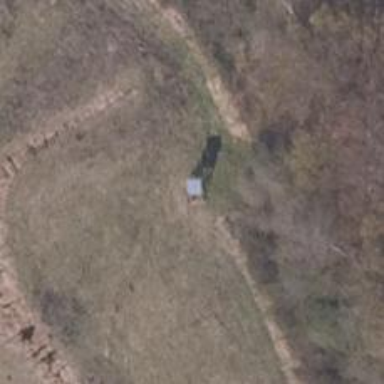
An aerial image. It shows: Hunting stand.